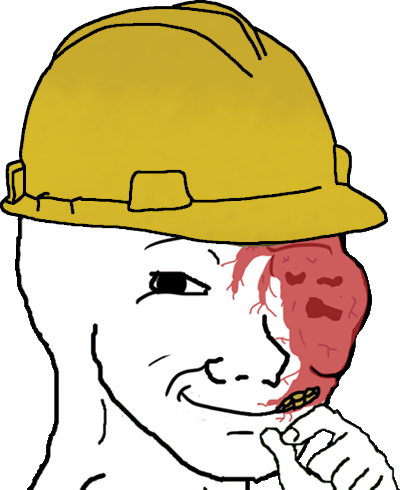
Label: 5_Smugjak